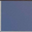
Piece: xx